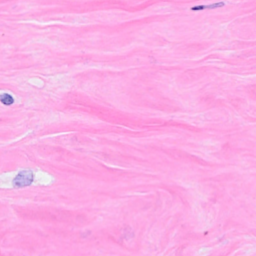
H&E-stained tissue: Breast